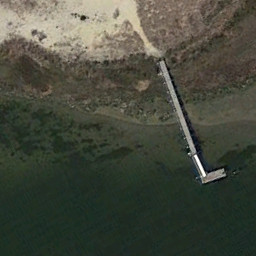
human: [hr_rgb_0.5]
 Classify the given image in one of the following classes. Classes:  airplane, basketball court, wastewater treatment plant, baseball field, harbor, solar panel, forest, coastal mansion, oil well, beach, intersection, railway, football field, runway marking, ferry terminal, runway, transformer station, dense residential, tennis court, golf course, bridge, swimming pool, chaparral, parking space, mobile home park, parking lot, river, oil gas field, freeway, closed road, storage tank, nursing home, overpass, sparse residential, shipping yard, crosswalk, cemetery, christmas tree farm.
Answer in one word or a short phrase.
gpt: ferry terminal